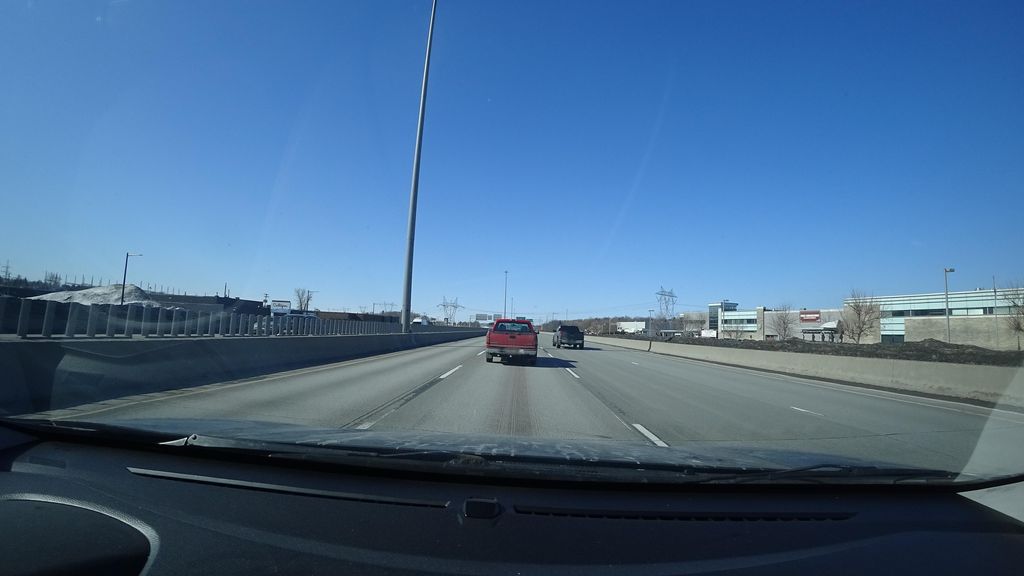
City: quebec_city